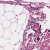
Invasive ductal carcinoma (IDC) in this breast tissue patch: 0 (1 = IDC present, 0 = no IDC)